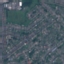
Land use / land cover class: Residential